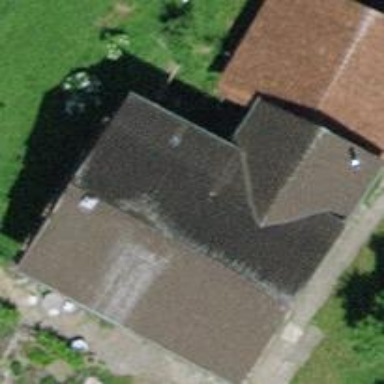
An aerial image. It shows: Farm building.